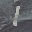
Label: 1